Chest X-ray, PA view. Patient: 32 years old, sex M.
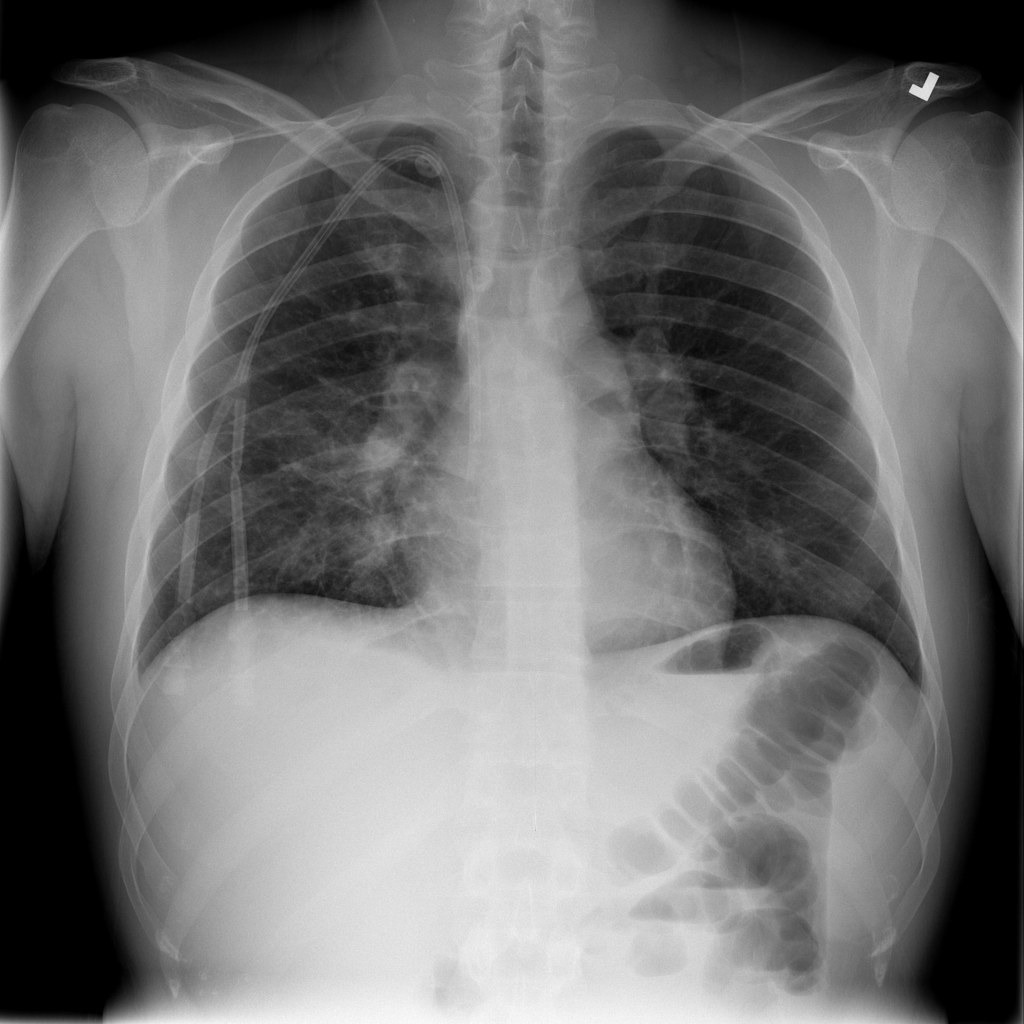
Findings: No Finding